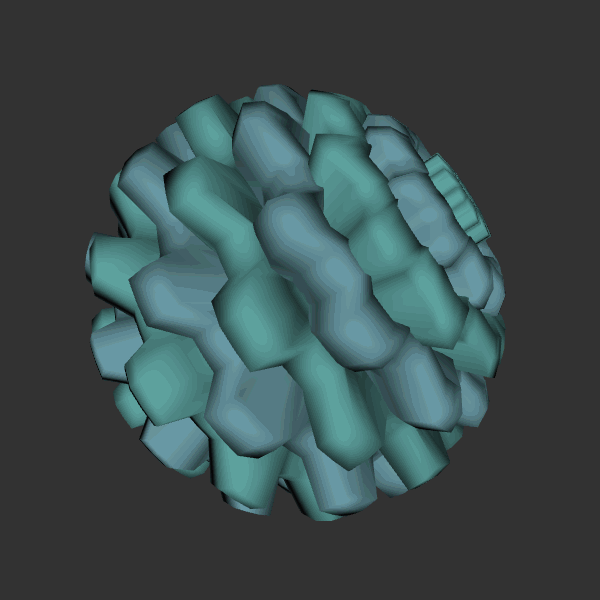
Background: dark